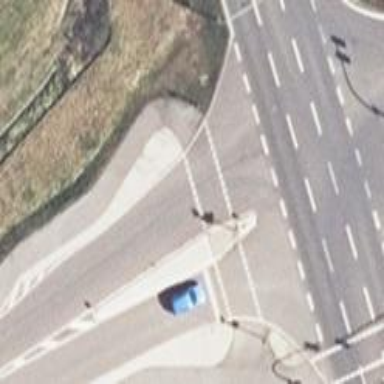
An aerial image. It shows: Road crossing with traffic signals.